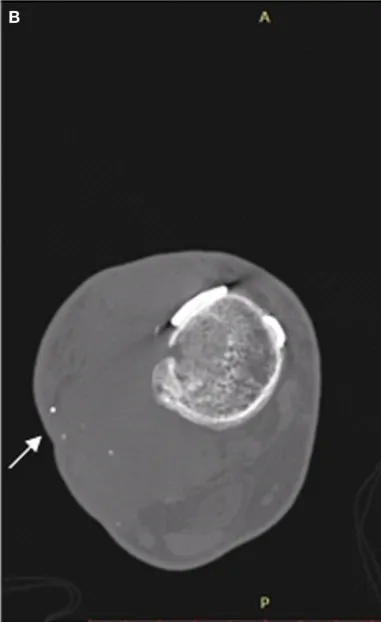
Existence of metal fragments (white arrows), which were not removed during the surgical procedures, in the right calf. (B) CT scan preformed 3 years after the injury.
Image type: radiology (ct)